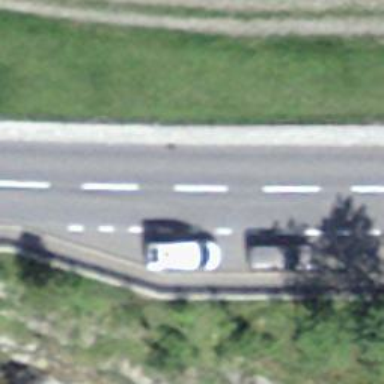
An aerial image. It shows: Secondary road with asphalt surface.